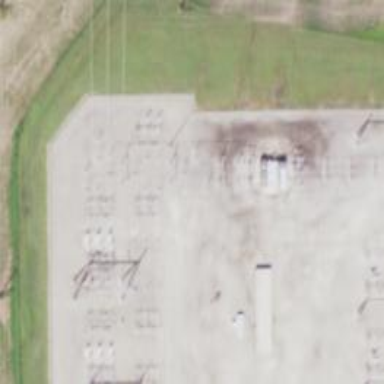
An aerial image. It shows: Switch for power supply.